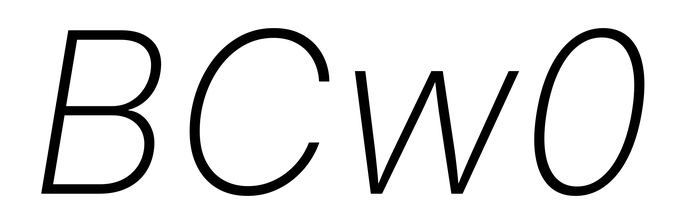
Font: Inter-Italic_ExtraLight_Italic